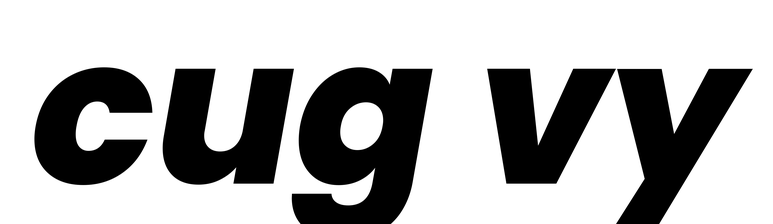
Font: Poppins-ExtraBoldItalic